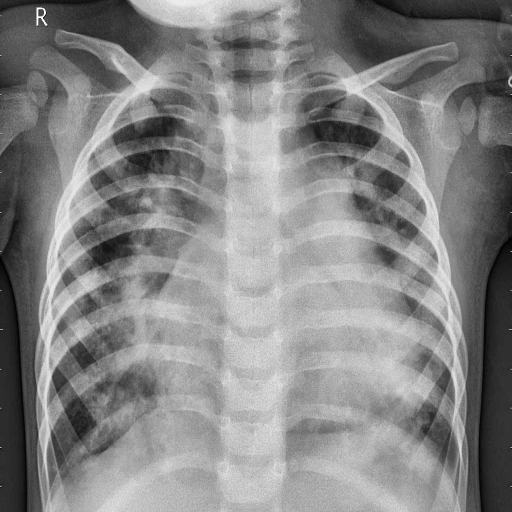
Finding: PNEUMONIA